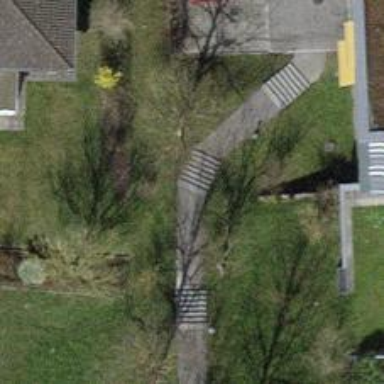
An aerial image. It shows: Set of steps on the road.